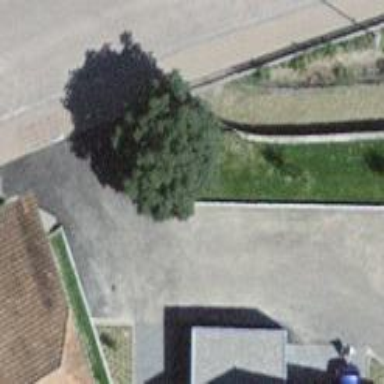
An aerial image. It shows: Retaining wall.